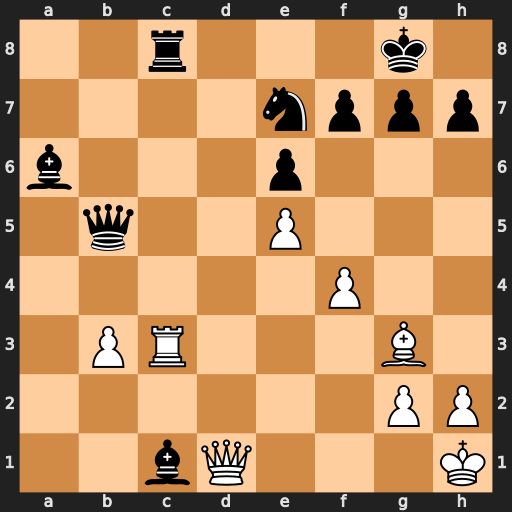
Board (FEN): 2r3k1/4nppp/b3p3/1q2P3/5P2/1PR3B1/6PP/2bQ3K
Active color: w
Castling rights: -
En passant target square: -
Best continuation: Rxc8+ Nxc8 Qd8+ Qe8 Qxe8#